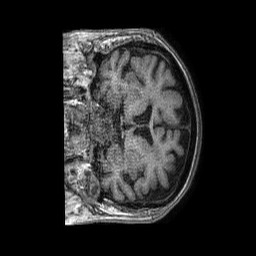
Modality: T1w
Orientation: coronal
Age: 85
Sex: female
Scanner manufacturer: philips
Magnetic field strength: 1.5 T
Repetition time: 0.007569 s
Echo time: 0.003451 s